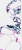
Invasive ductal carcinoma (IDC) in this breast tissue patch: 0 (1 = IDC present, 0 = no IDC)